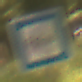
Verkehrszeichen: Polizei
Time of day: Midday
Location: Outdoor (Nature)
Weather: PartlyCloudy
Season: NotSpecified
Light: Natural